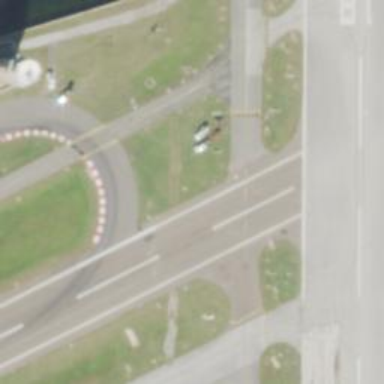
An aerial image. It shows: Image of taxiway at airport.